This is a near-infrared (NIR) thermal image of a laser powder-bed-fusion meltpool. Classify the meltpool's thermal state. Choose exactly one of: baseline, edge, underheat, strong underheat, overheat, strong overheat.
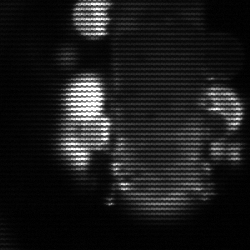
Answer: strong underheat